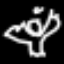
Label: angel